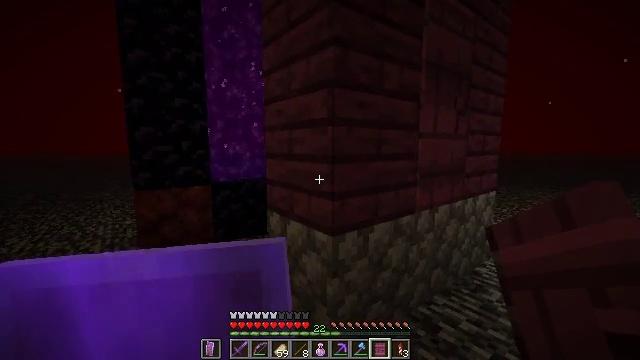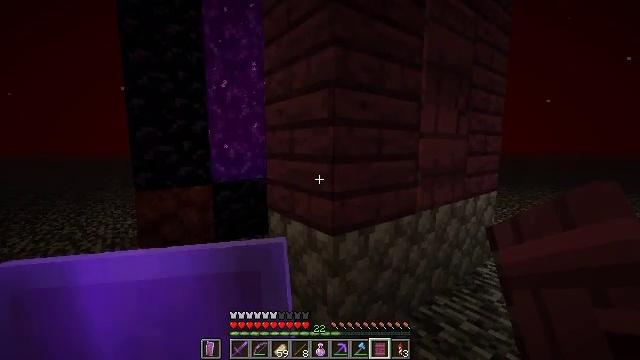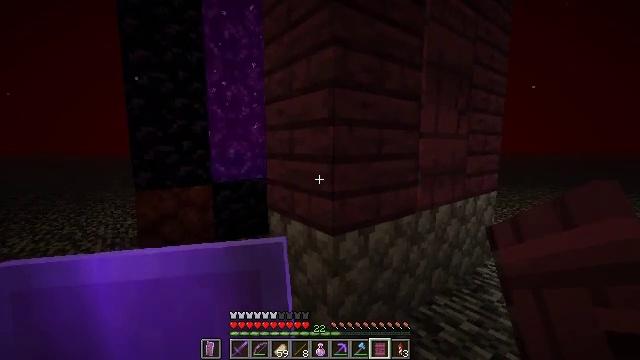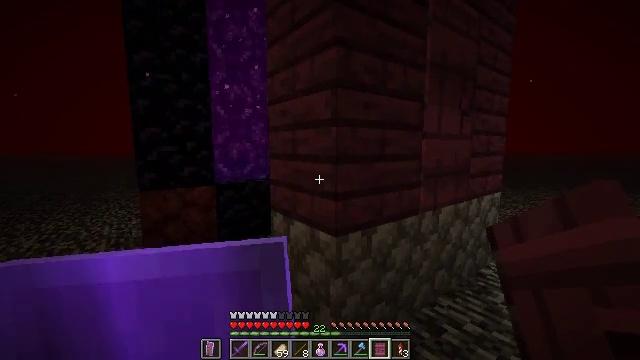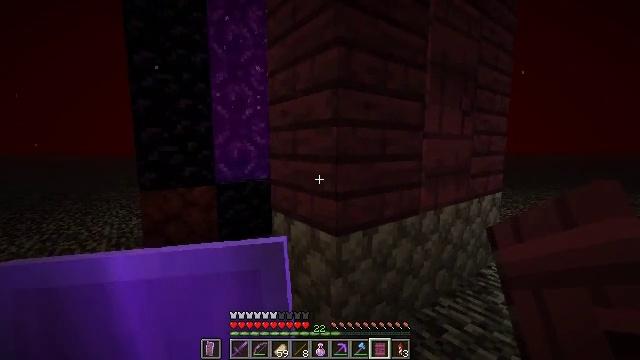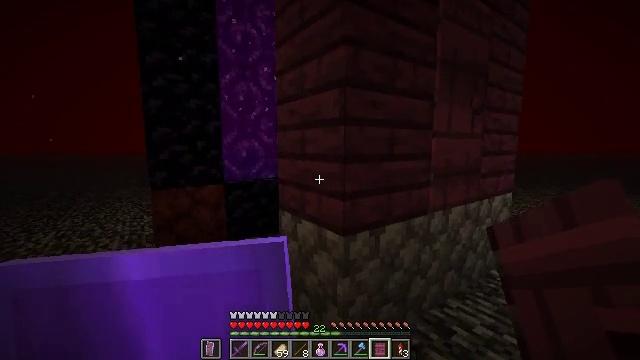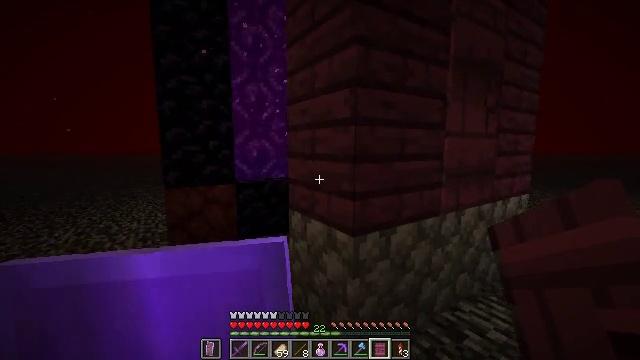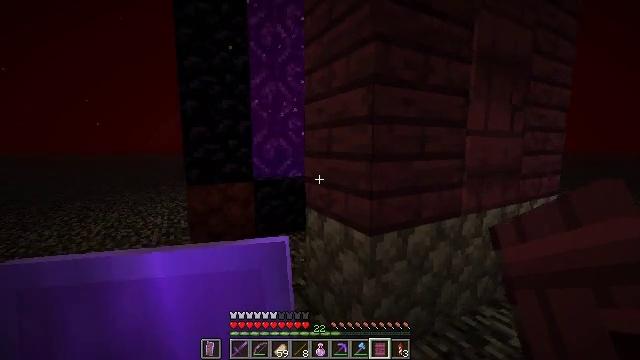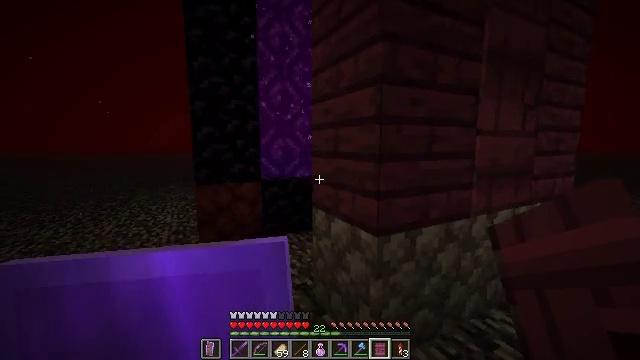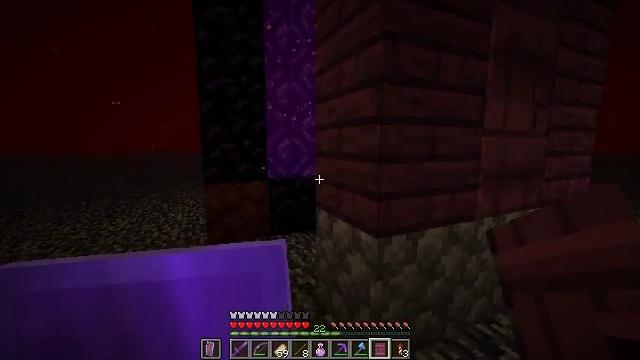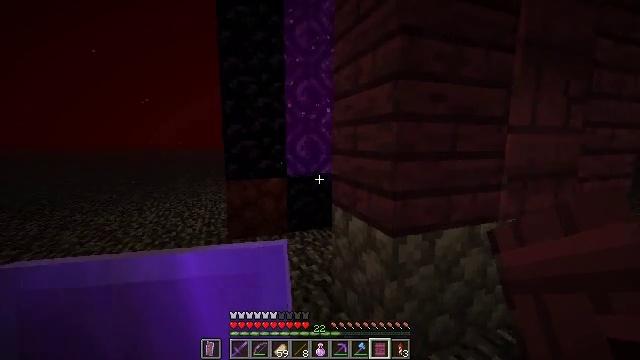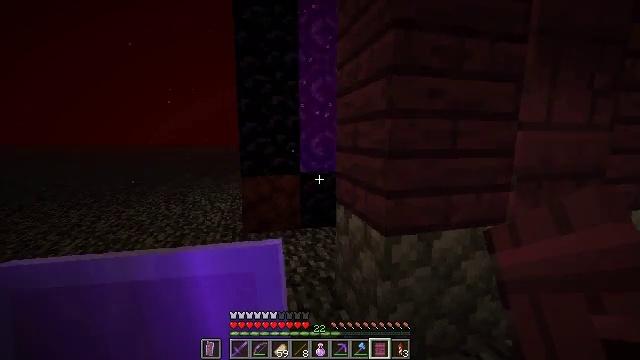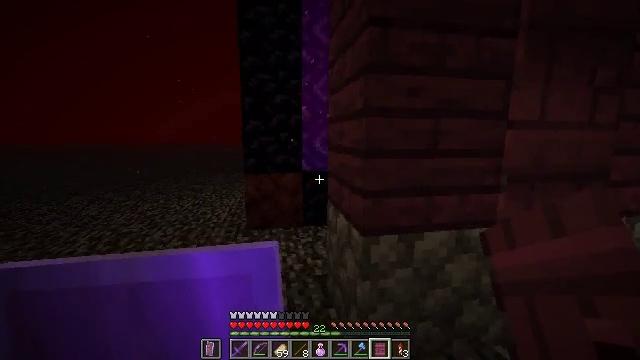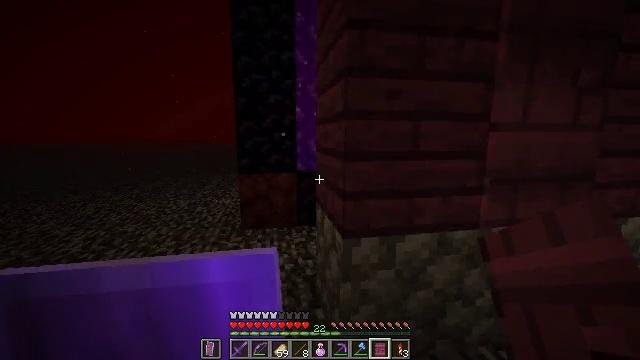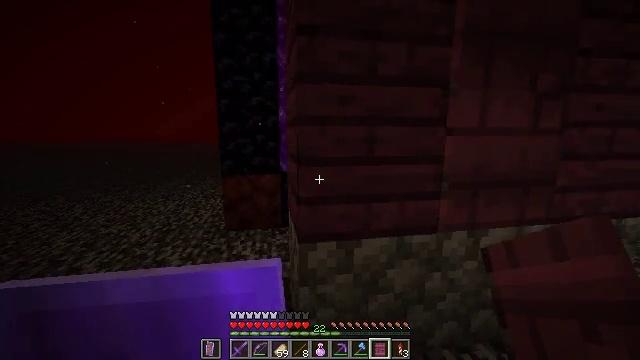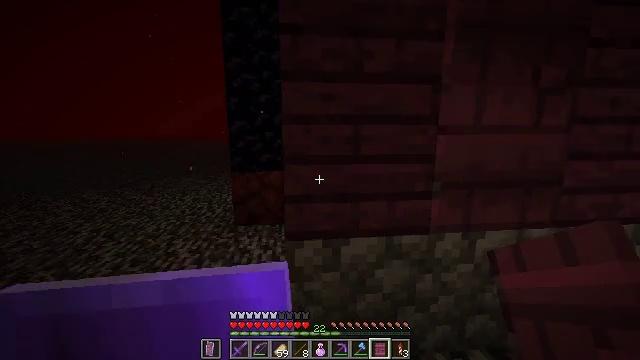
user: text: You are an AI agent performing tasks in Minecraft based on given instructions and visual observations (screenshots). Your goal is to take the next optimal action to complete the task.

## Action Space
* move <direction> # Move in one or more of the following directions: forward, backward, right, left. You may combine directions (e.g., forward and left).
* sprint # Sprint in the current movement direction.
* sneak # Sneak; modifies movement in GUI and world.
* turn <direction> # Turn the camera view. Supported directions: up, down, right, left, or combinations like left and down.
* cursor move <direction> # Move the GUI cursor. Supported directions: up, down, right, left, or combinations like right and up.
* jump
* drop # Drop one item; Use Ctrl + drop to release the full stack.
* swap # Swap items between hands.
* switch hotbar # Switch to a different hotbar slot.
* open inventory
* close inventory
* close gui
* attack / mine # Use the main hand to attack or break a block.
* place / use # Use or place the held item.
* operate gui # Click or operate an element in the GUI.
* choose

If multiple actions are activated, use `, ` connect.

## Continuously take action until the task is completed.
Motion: motion action
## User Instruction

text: Attack the crimson planks to collect them.
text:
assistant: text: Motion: no_op
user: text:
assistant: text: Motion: no_op
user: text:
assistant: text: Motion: no_op
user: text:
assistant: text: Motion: no_op
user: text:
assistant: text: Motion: turn left
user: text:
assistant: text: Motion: turn left
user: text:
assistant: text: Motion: turn left
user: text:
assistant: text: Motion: turn left
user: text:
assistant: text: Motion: move right, turn left
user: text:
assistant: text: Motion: move right, turn left
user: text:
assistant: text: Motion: move right, turn left
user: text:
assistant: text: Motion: move right, turn left
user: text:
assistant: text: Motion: move right
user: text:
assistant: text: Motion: move right
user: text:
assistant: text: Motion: move right, turn left
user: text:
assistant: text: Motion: move right, turn left and down
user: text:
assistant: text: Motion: move right, turn left
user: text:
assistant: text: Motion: turn left
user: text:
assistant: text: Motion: no_op
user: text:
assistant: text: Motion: no_op
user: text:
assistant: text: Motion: no_op
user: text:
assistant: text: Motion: no_op
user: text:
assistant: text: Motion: no_op
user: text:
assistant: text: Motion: no_op
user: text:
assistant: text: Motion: no_op
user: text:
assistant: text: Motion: no_op
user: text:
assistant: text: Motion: no_op
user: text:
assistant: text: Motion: no_op
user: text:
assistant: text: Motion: no_op
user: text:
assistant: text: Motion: no_op